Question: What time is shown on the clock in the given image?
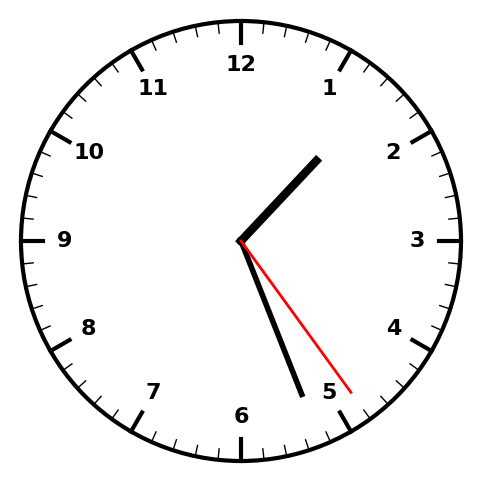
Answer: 01:26:24